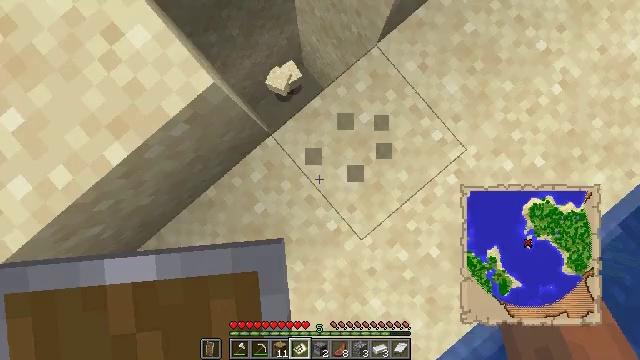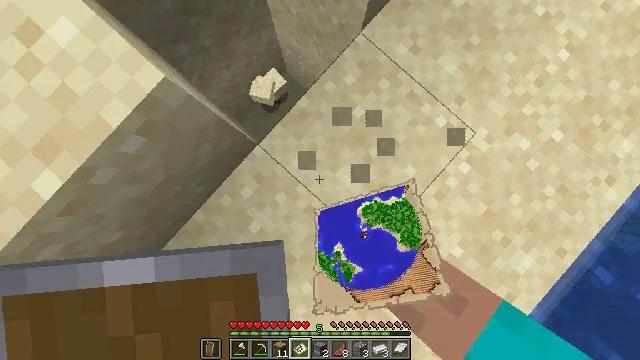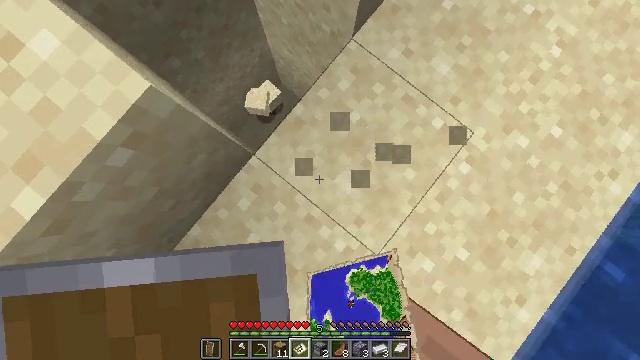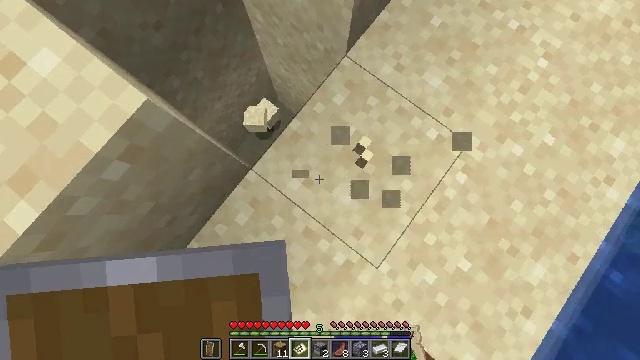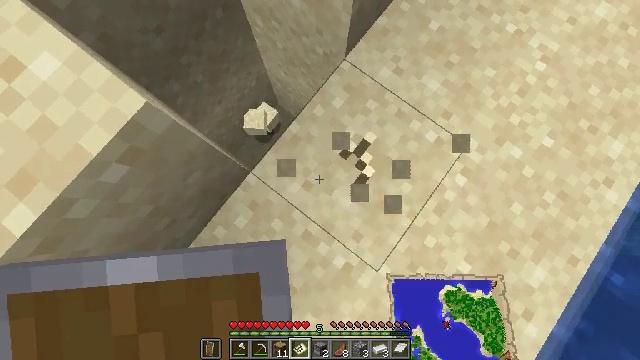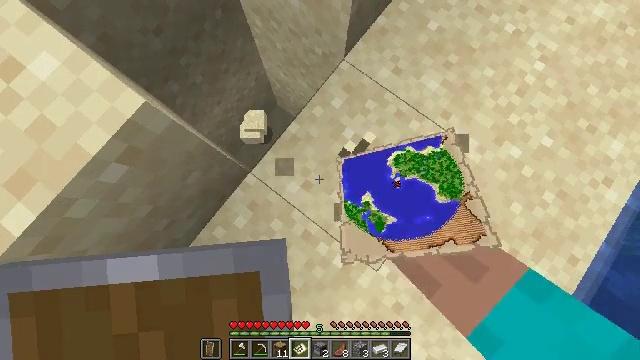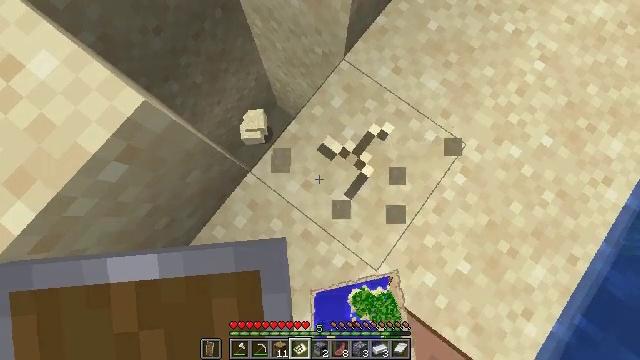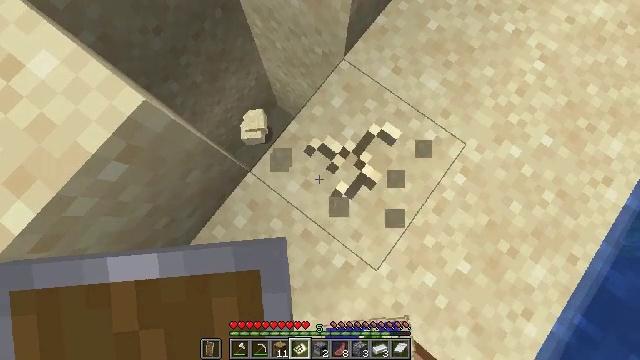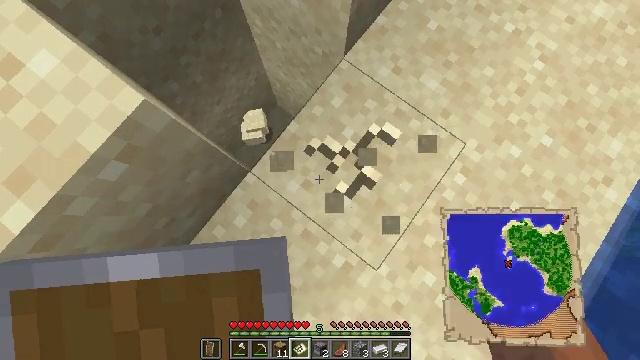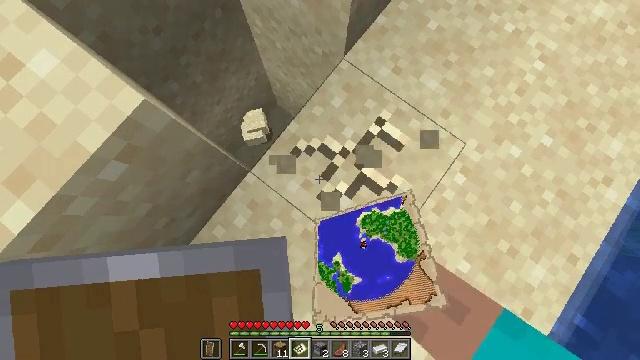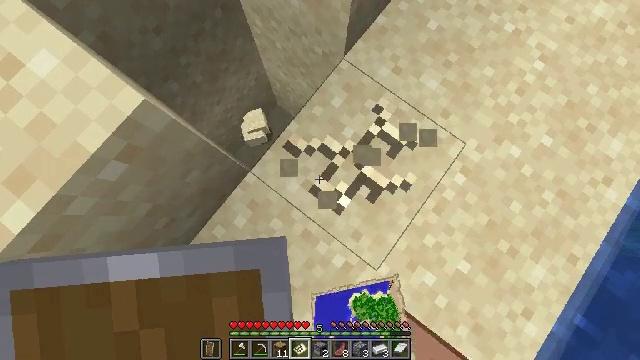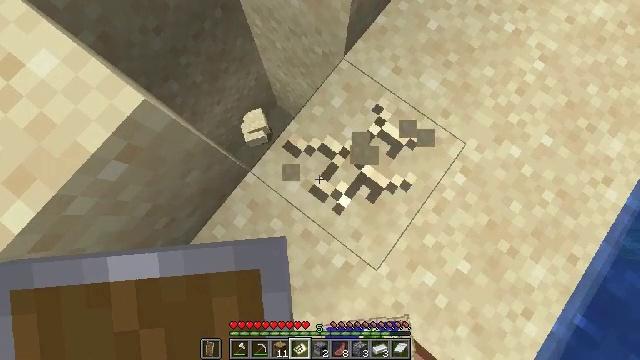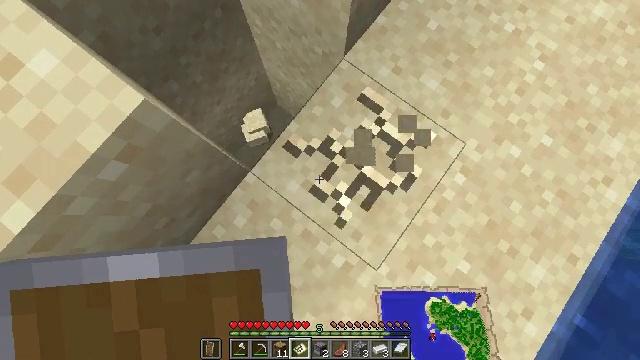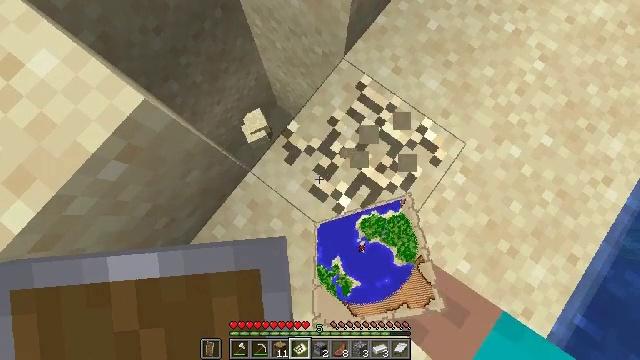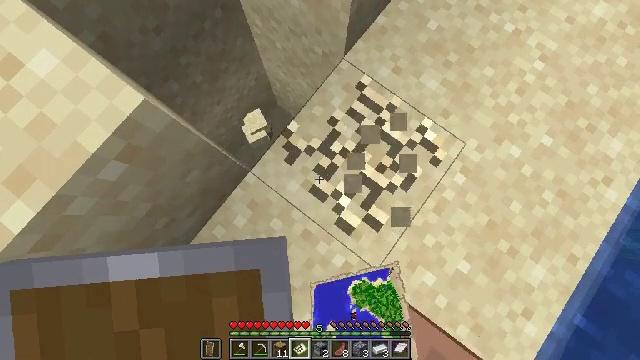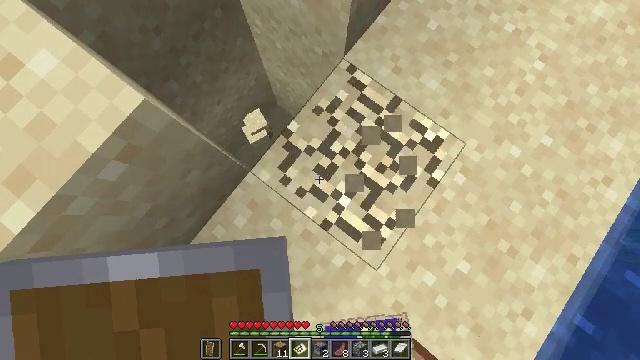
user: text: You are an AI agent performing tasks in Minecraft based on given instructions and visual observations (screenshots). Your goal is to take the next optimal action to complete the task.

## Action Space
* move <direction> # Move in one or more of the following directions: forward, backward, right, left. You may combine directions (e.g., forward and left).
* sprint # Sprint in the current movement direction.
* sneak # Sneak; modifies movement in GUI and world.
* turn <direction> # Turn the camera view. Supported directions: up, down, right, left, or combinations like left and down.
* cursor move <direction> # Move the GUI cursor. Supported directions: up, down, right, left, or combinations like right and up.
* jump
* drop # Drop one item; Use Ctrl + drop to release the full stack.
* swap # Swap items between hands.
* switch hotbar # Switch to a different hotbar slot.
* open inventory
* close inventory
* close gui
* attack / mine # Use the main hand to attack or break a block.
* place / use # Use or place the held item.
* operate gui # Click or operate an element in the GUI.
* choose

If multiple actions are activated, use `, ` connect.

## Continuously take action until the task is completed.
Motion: motion action
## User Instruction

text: Mine sand by the water.
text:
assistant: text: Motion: turn right and up, attack / mine
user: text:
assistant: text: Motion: turn right and up, attack / mine
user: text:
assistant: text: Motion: turn right and up, attack / mine
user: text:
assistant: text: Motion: attack / mine
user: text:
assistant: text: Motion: attack / mine
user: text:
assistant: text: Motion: attack / mine
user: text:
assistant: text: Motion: attack / mine
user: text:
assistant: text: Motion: attack / mine
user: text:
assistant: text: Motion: attack / mine
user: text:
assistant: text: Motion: attack / mine
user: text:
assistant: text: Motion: attack / mine
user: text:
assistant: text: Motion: attack / mine
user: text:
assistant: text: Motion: attack / mine
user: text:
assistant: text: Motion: attack / mine
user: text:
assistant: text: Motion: attack / mine
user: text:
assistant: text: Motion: attack / mine
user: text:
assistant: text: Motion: attack / mine
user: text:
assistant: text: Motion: attack / mine
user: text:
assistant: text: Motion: attack / mine
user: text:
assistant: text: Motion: attack / mine
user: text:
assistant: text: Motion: attack / mine
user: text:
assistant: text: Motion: attack / mine
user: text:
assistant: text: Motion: attack / mine
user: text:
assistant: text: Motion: attack / mine
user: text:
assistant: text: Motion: attack / mine
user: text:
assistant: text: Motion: attack / mine
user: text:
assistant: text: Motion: attack / mine
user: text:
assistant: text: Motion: attack / mine
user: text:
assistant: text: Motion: attack / mine
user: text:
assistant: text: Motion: attack / mine